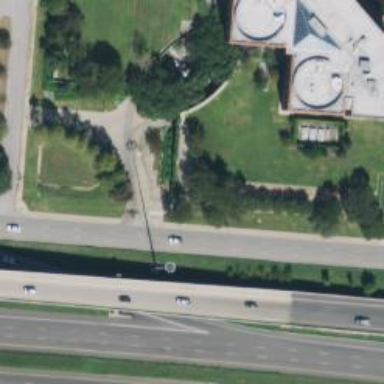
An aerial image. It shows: Secondary road with frontage access.